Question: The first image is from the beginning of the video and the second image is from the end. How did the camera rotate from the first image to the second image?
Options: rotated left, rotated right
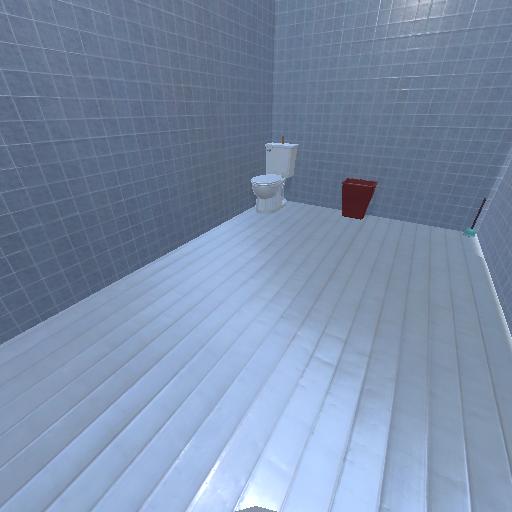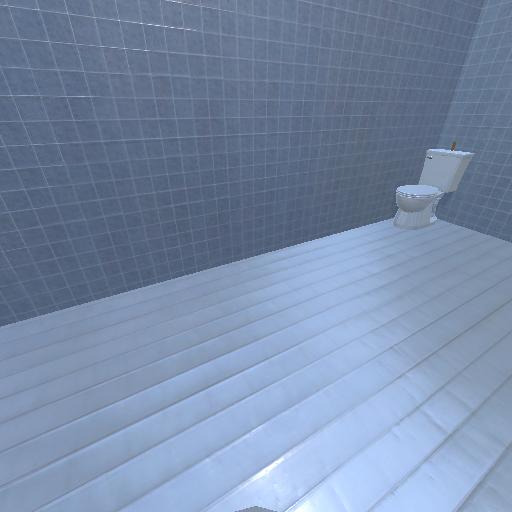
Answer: rotated left